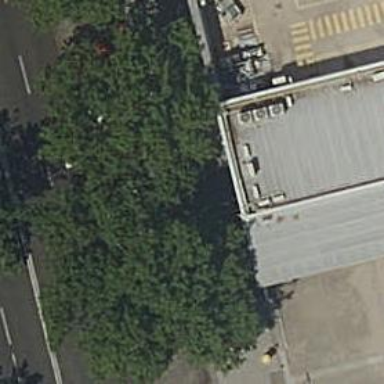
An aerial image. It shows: Sidewalk.